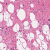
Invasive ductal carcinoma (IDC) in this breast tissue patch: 0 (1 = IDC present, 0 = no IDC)